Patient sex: M
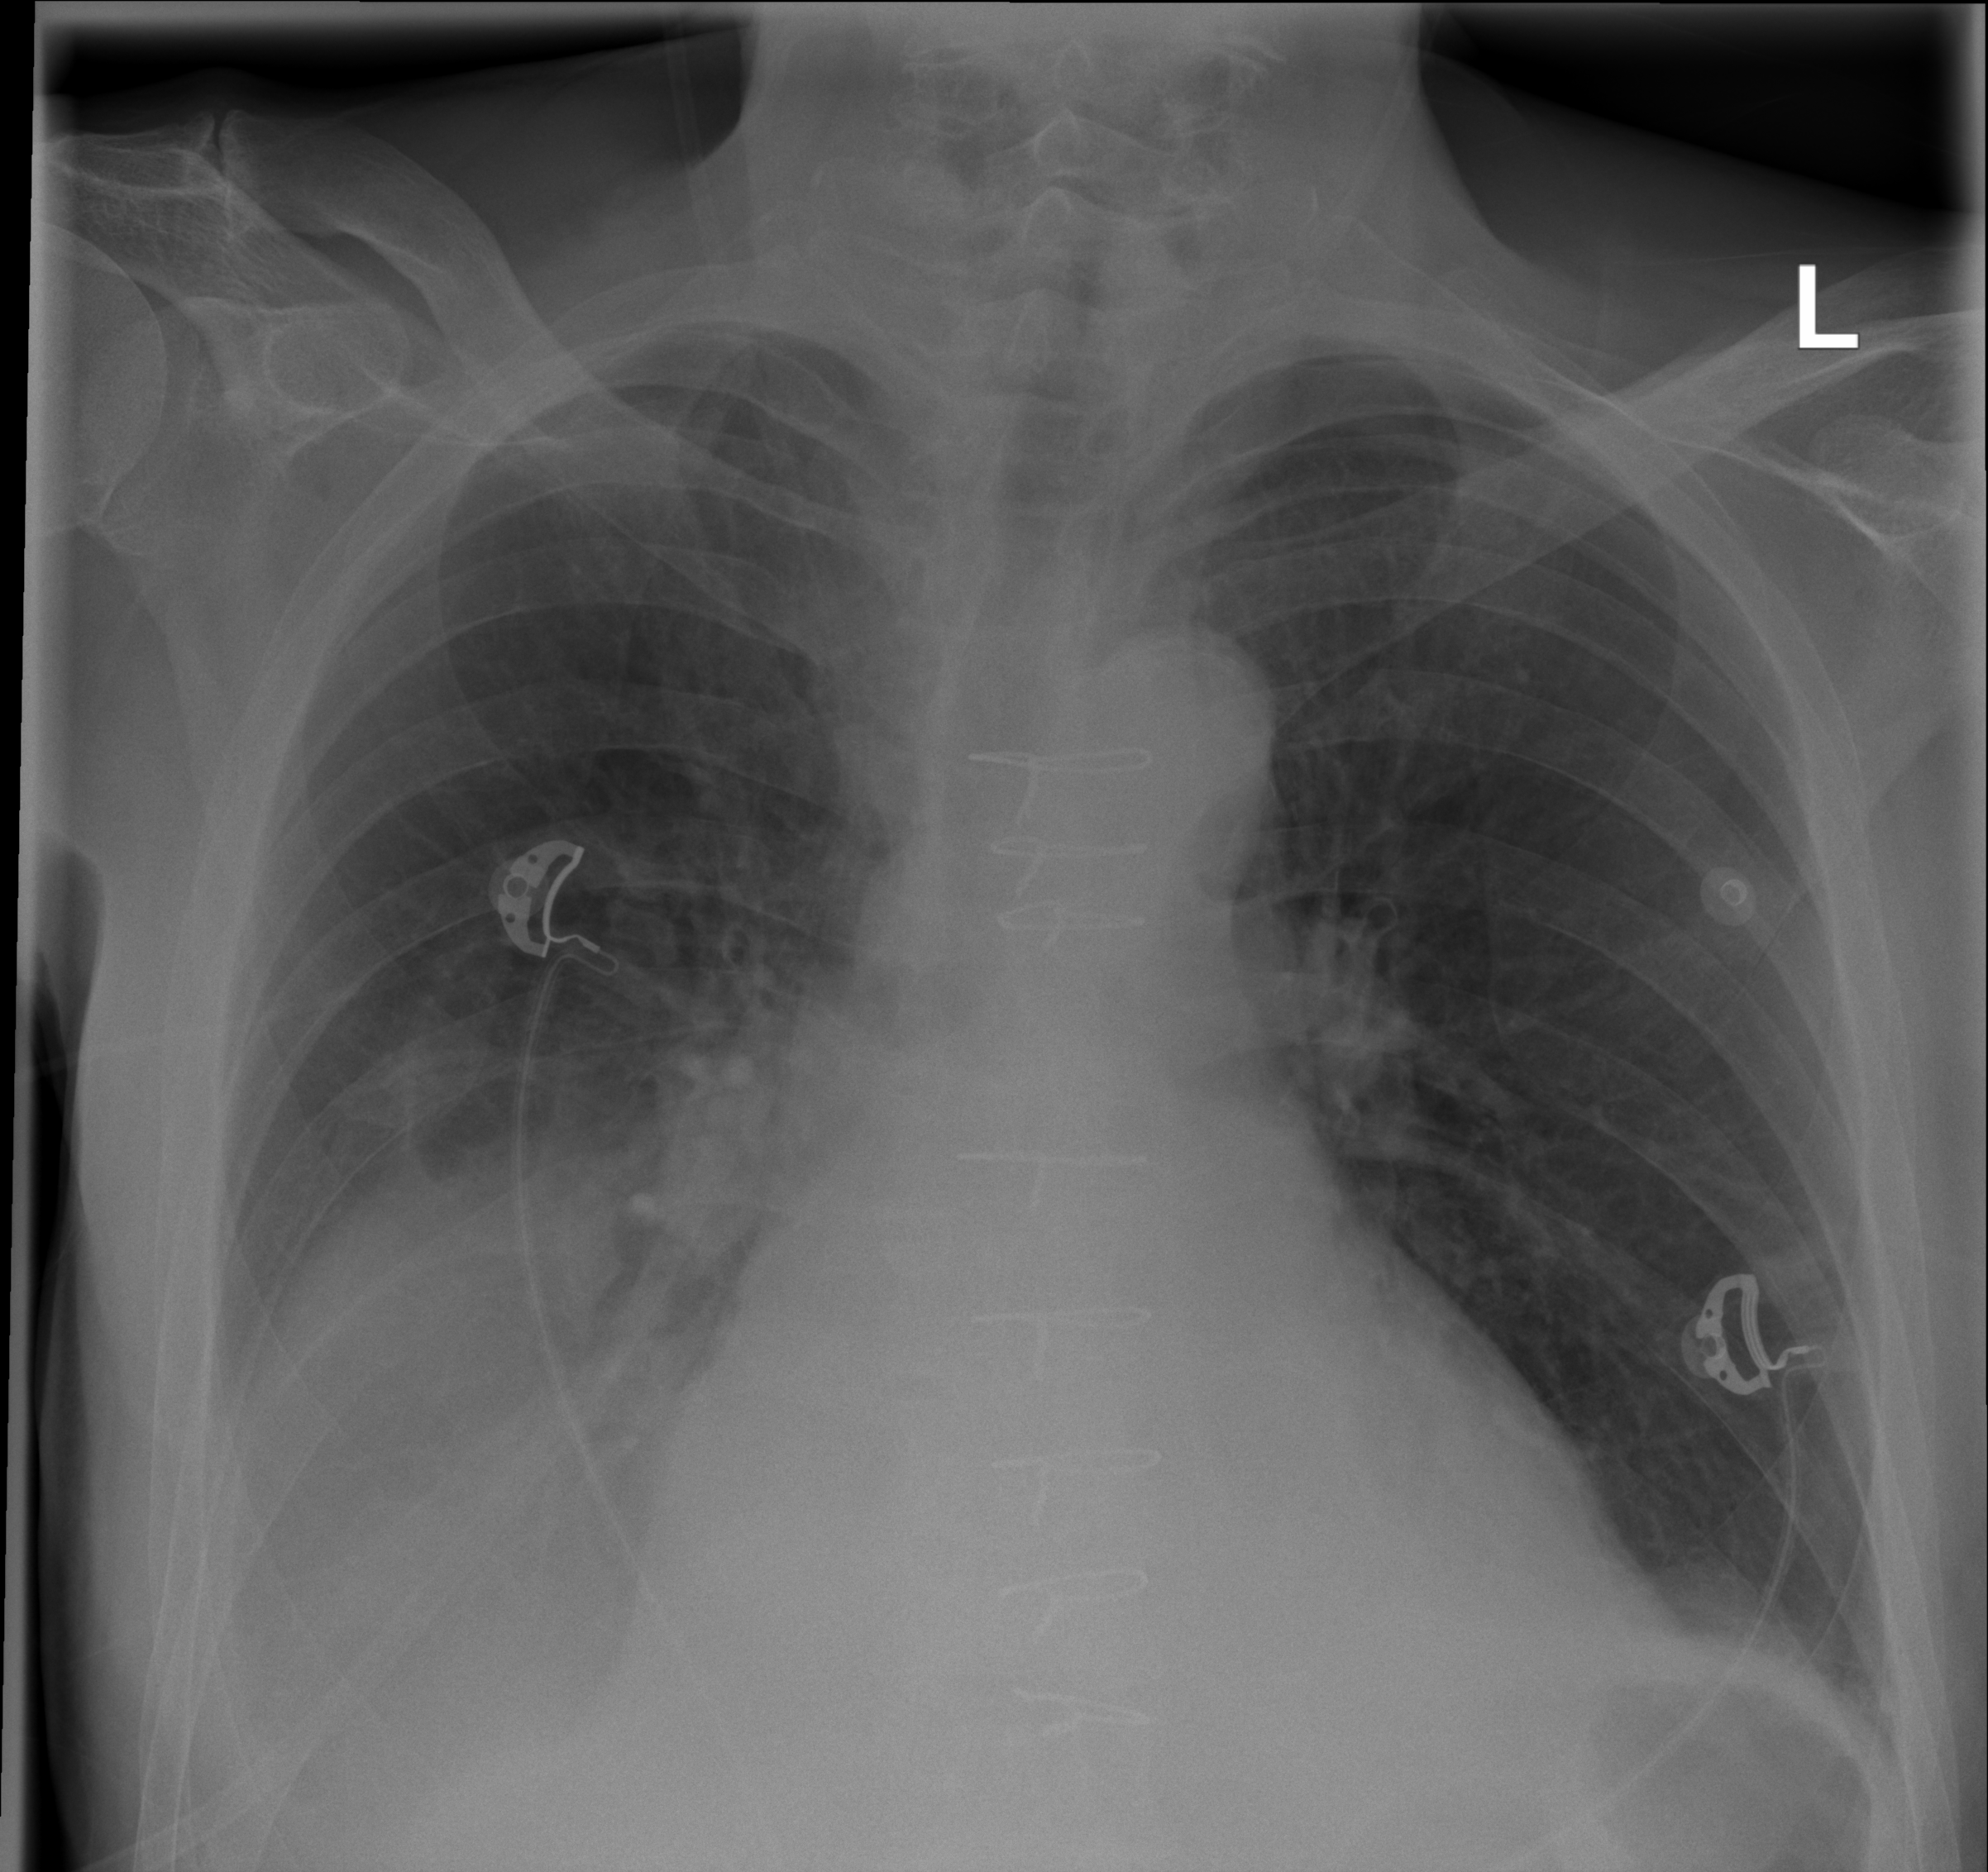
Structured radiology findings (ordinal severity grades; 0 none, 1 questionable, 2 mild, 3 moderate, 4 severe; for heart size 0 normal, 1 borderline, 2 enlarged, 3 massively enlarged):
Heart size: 2
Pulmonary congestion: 0
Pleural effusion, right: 2
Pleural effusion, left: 0
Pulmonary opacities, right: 0
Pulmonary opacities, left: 0
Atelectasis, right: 2
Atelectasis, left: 0